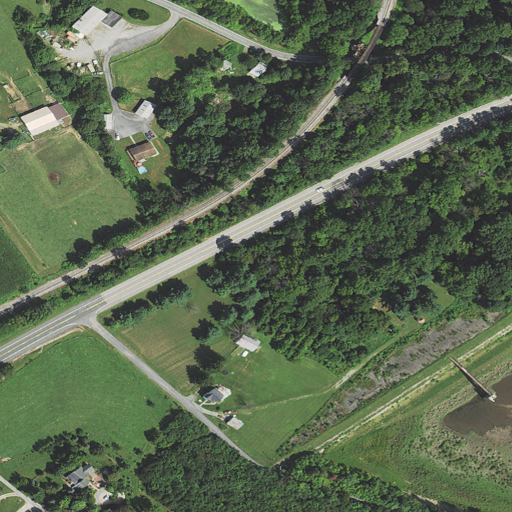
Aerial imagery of valley in Maryland named Warner Gap Hollow containing pasture, open development, deciduous forest, mixed forest, grassland, low intensity development, cultivated crops, open water, and medium intensity development